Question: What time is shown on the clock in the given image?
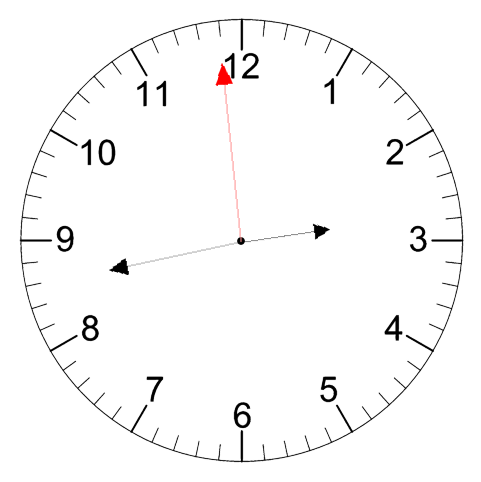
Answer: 02:42:59